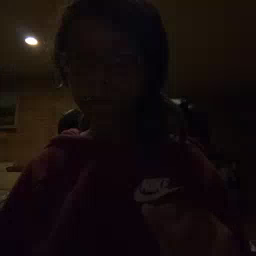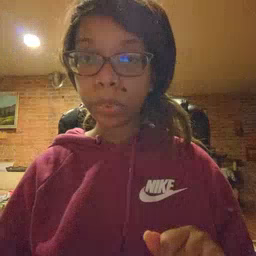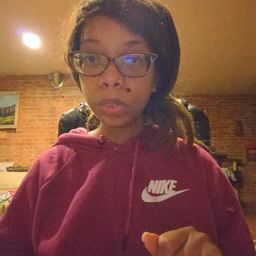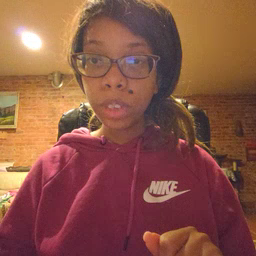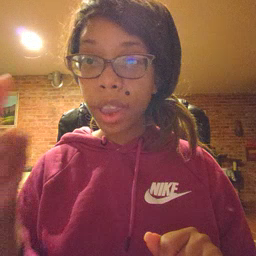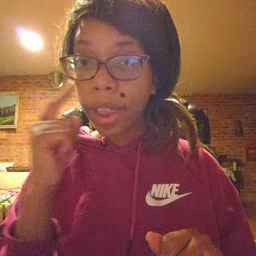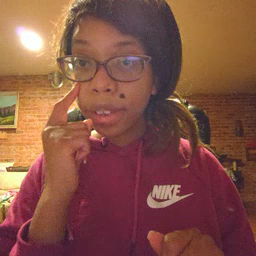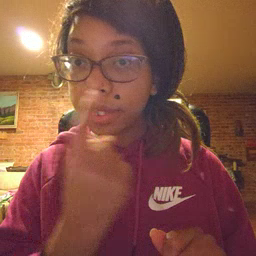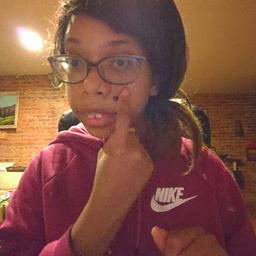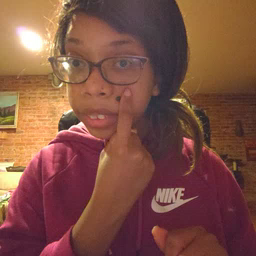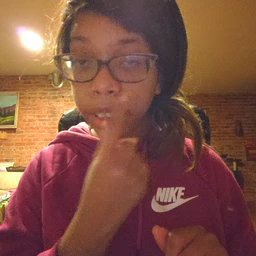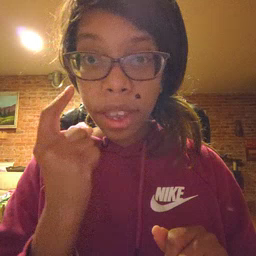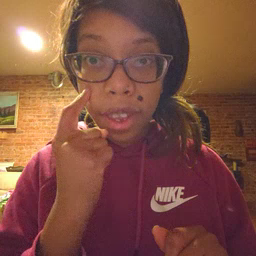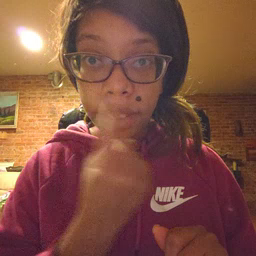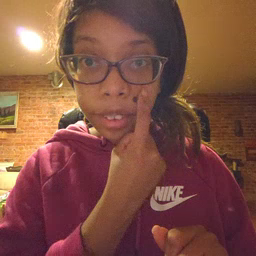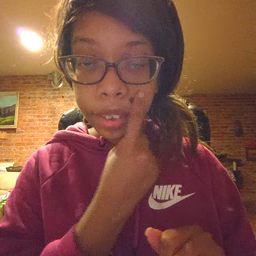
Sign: eye